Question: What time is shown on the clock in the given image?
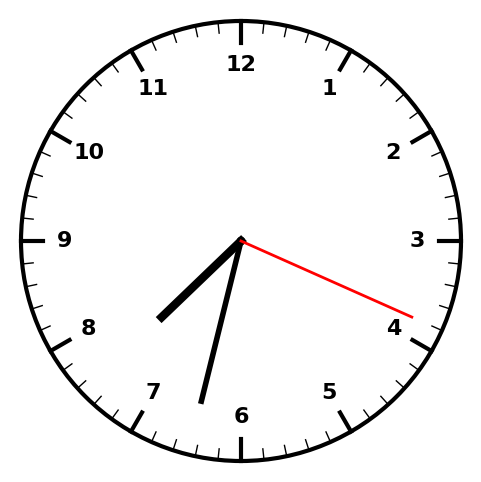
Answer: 07:32:19